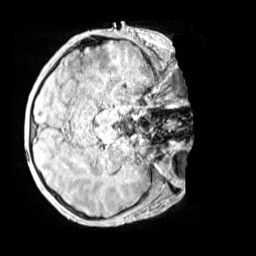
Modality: MP2RAGE
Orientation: axial
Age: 12
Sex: male
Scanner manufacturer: siemens
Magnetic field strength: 3 T
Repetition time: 4 s
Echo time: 0.00299 s